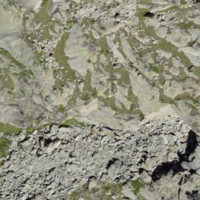
EUNIS habitat code: 48
Species observed at this site:
Sempervivum montanum